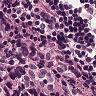
Metastatic tissue present: yes